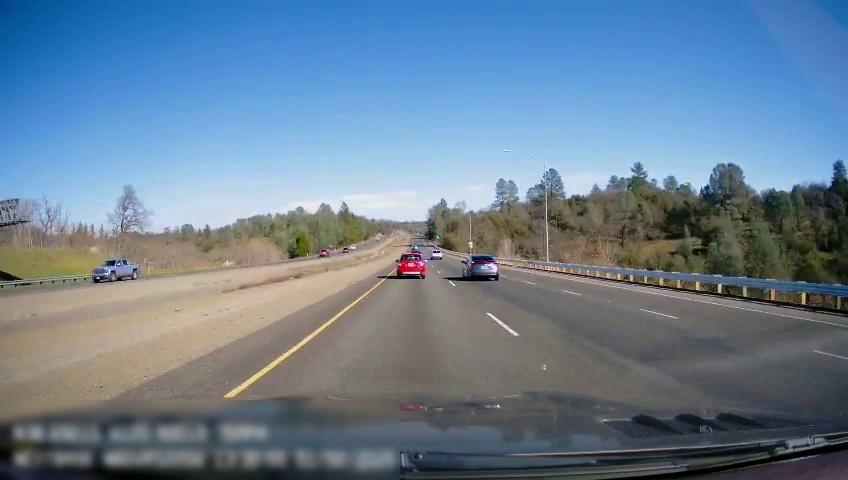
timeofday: Day
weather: Sunny
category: Drivable Space
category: Drivable Space
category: Vehicles | Truck
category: Vehicles | Truck
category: Vehicles | Car
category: Vehicles | Car
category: Vehicles | SUV
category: Lanes | Current Lane
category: Lanes | Current Lane
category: Lanes | Alternate Lane
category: Lanes | Alternate Lane